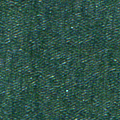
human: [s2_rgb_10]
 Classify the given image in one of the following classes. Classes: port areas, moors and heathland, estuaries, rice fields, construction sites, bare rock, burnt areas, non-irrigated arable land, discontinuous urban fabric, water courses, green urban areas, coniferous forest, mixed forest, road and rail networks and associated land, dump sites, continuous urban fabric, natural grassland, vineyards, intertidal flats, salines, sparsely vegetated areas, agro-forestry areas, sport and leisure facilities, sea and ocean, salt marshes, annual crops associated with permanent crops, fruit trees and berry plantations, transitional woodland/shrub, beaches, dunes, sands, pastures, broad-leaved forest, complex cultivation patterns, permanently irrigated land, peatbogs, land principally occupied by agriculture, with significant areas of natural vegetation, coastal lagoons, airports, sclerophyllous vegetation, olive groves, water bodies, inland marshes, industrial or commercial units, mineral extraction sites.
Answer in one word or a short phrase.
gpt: sea and ocean